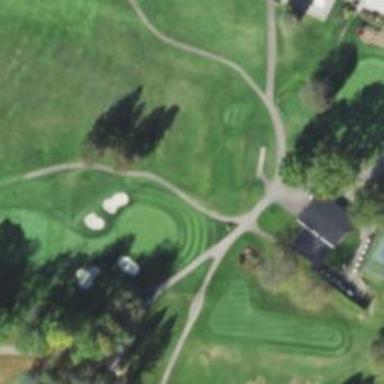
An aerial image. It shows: Golf hole.